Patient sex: M
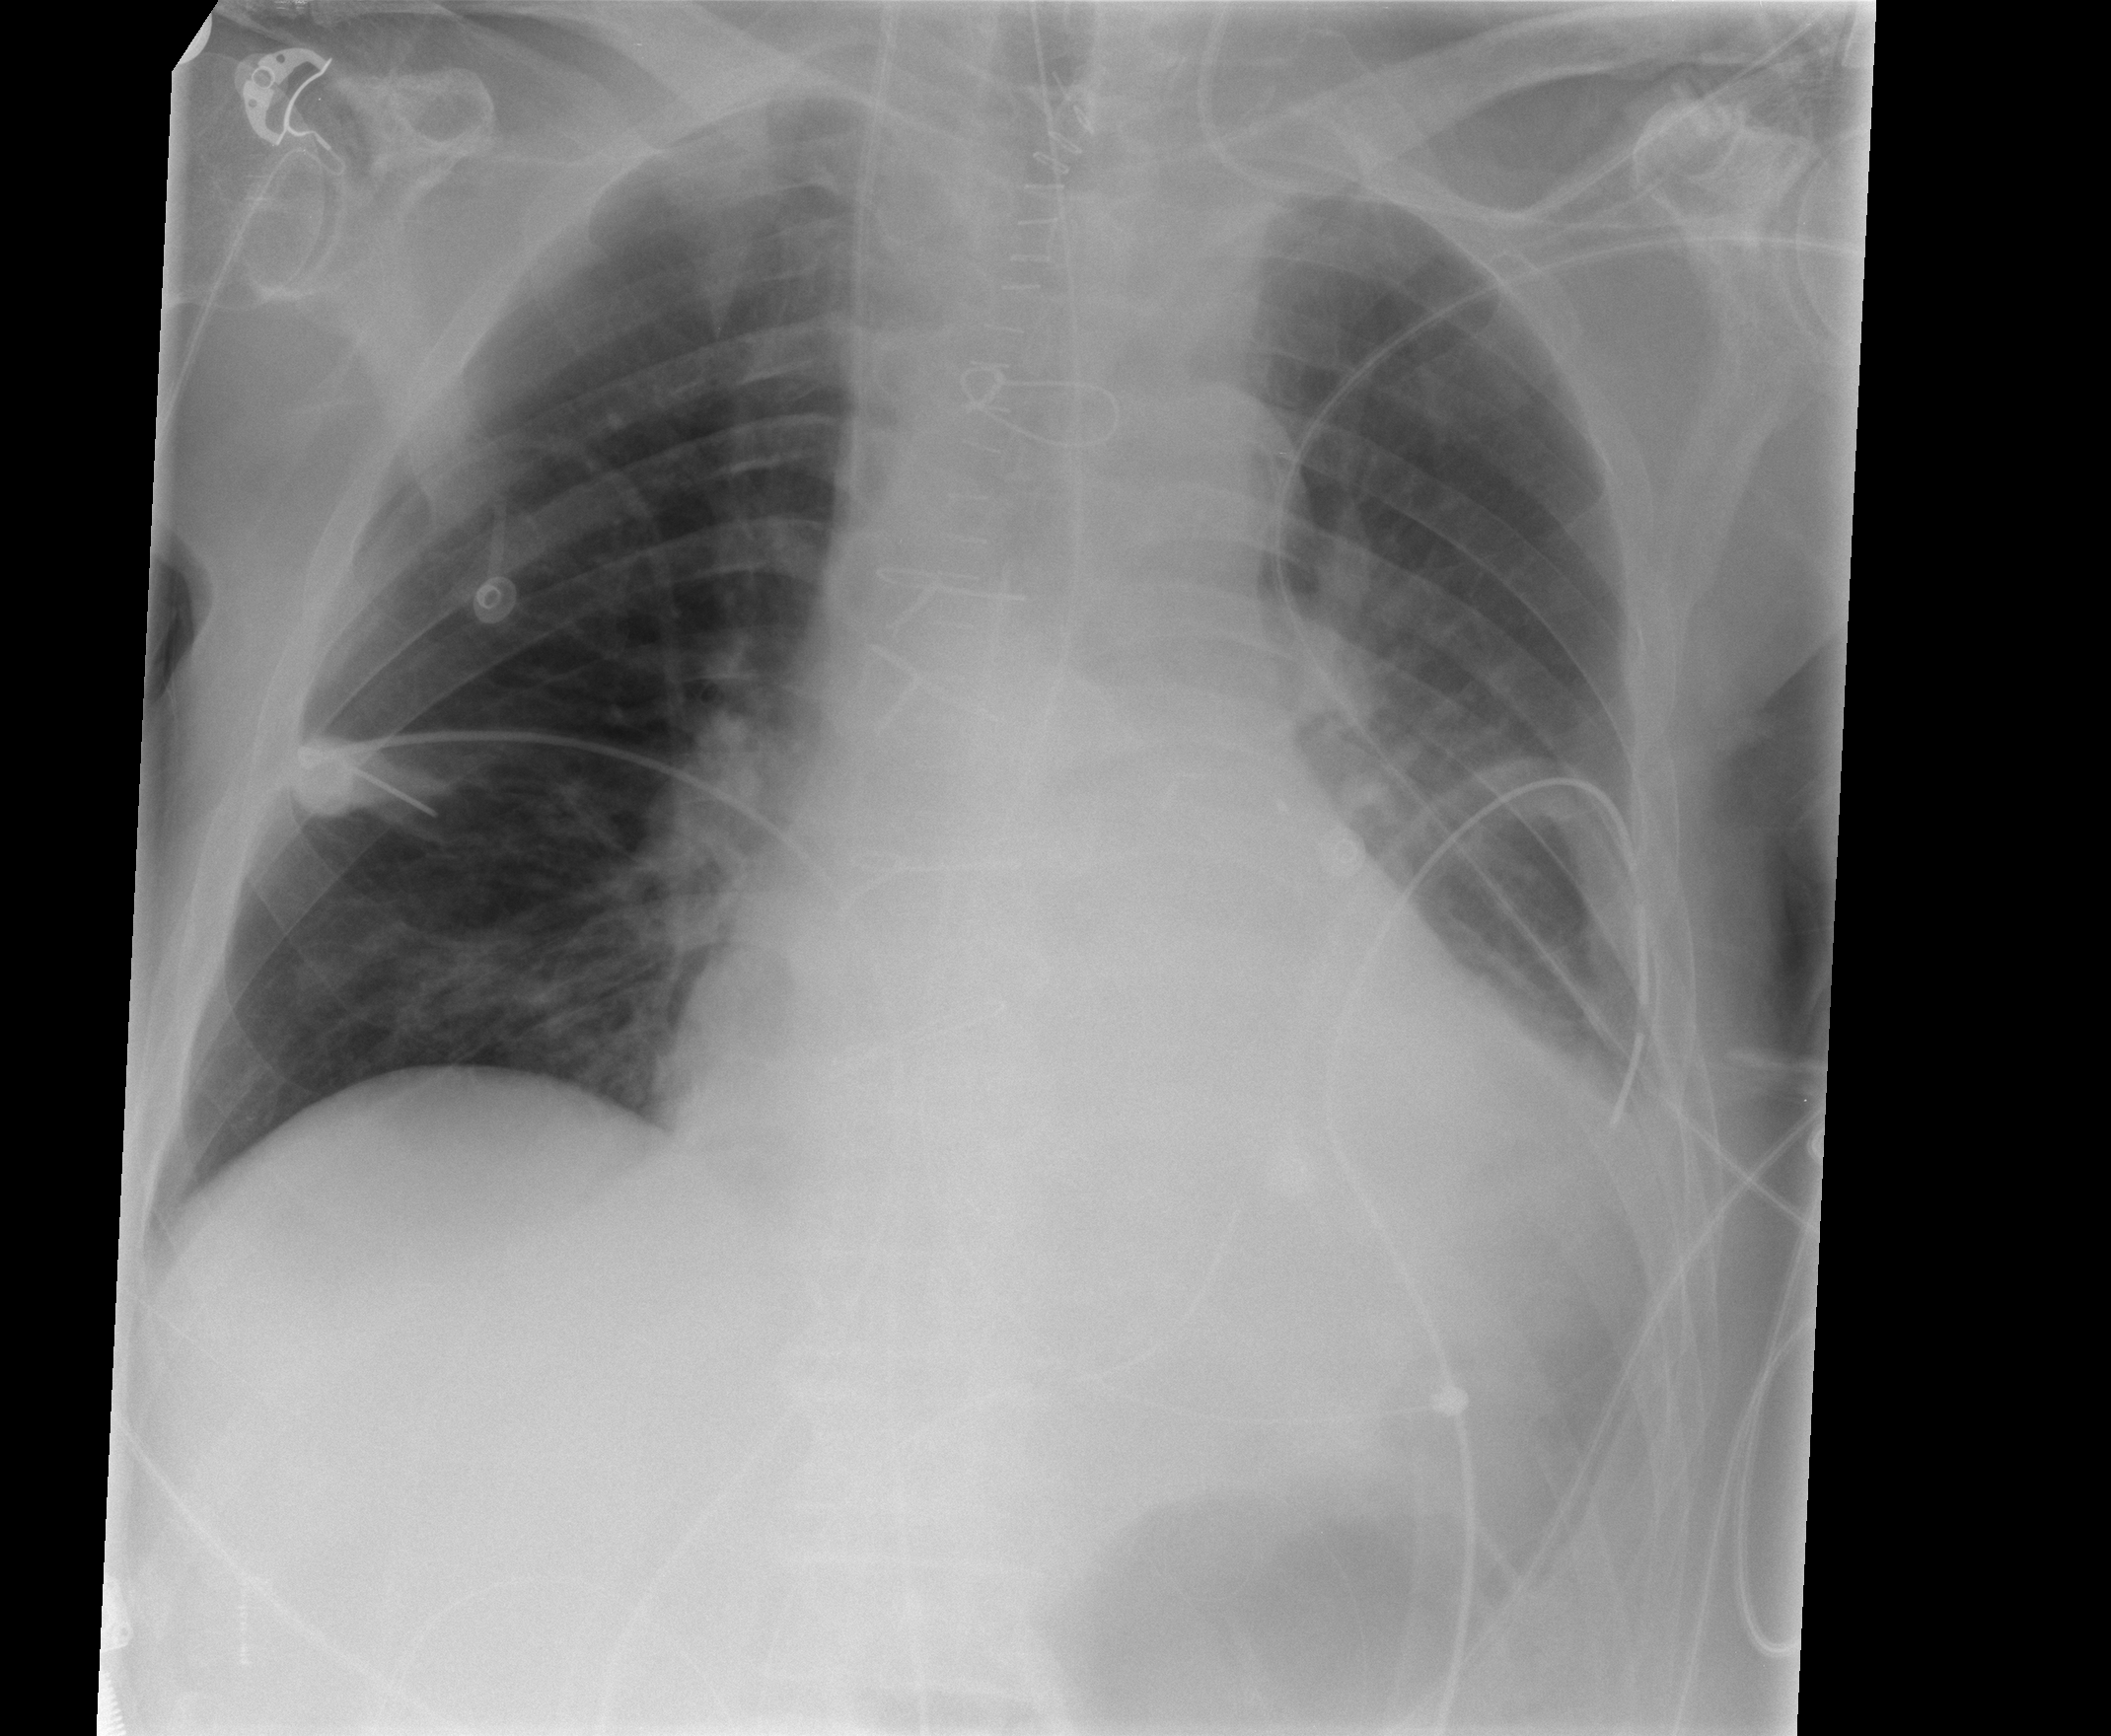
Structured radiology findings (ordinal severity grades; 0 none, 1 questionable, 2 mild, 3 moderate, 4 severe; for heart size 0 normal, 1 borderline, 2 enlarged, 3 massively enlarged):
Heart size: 2
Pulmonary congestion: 2
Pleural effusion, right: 0
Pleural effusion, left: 2
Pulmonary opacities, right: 0
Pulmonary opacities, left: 2
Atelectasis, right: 0
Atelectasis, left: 2